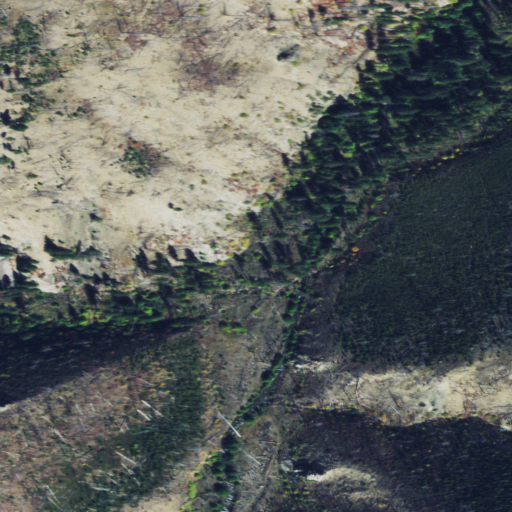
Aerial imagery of valley in Montana named Davis Gulch containing shrub, grassland, and evergreen forest